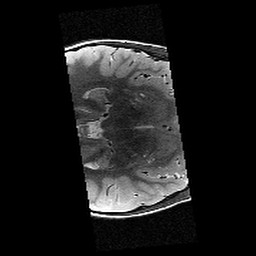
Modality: T2w
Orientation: axial
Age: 10
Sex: female
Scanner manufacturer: siemens
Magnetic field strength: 3 T
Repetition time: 9.23 s
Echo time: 0.067 s